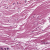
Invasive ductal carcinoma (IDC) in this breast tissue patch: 0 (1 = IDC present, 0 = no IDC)